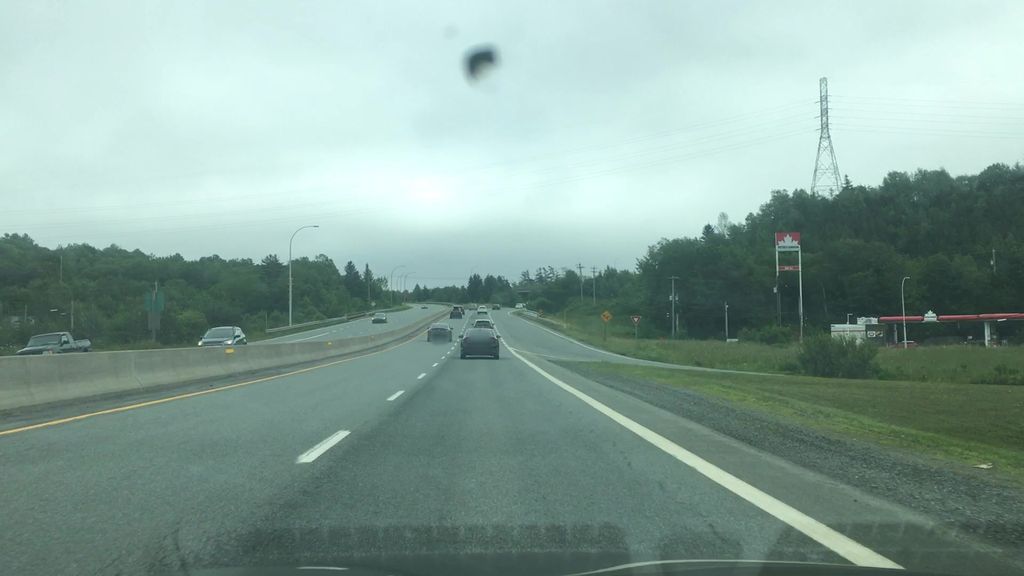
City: halifax